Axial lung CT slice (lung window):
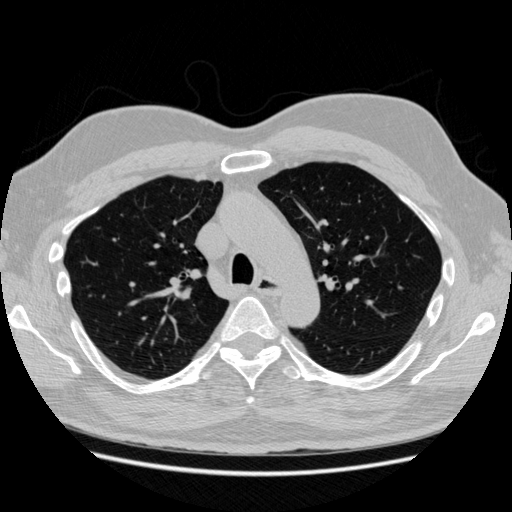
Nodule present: no